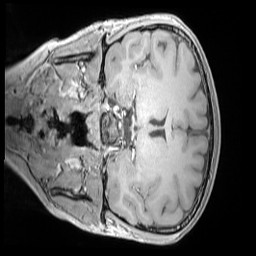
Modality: MP2RAGE
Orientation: coronal
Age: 12
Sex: female
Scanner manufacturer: siemens
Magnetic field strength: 3 T
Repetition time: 4 s
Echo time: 0.00303 s